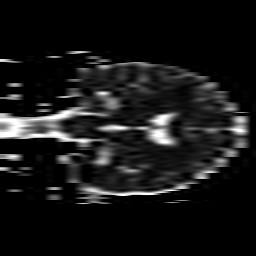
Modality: ADC
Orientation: coronal
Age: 31
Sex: male
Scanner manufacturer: philips
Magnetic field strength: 1.5 T
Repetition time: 4.821 s
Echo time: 0.07764 s